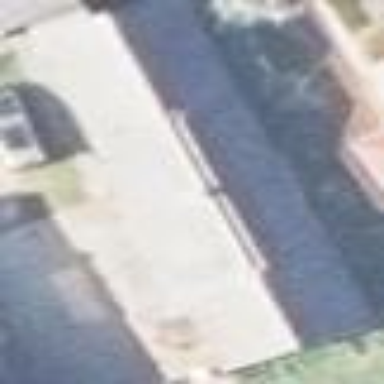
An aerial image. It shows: Detached building with gabled roof.